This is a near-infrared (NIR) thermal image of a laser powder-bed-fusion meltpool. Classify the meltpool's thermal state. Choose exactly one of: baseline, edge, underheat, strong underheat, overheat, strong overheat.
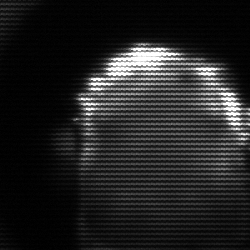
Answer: baseline